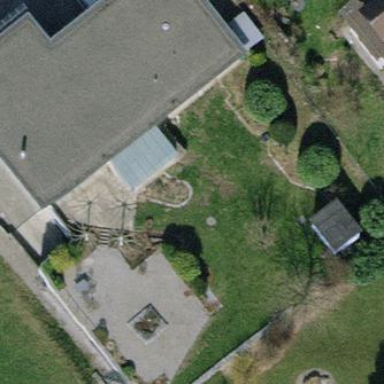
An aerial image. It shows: Building that houses veterinary clinic.